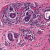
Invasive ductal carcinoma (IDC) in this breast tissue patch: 0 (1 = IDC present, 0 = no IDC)